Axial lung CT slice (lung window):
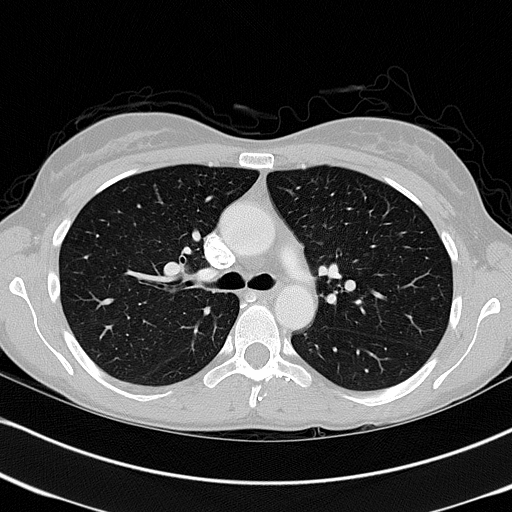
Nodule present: no